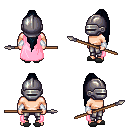
a pixel art fantasy rpg character, male body template, human, light skin, pink cape, metal pants, raven extra-long topknot hairstyle, metal helm, white cloth bracers, gray slippers, spear, four views (front, back, left, right), 2x2 character sprite sheet, small pixel art, hard edges, no anti-aliasing